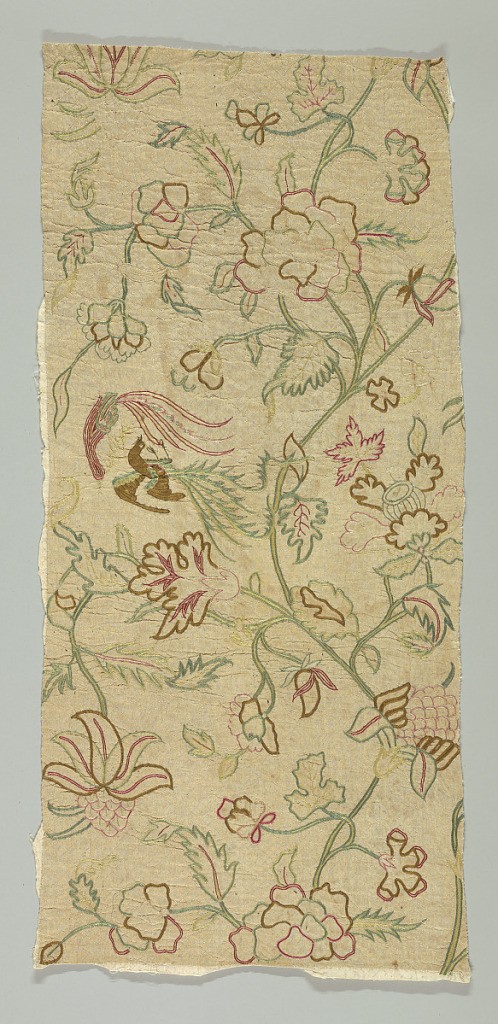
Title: Fragment
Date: late 17th century
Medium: silk on linen Technique: embroidery in stem and back stitches on plain weave
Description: Curving stem bearing exotic flowers and two long tailed birds. The embroidery is done over an drawn outline which is visible.